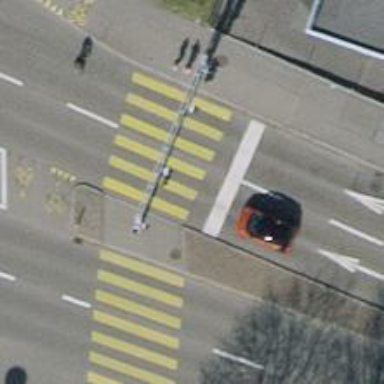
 there are traffic signals and zebra crossing."